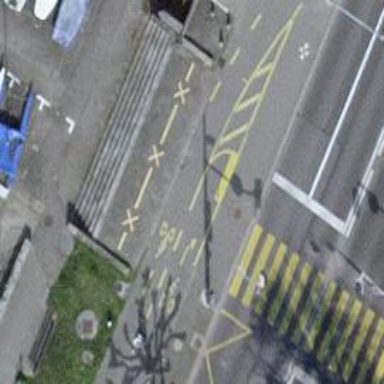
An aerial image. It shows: Road with steps.